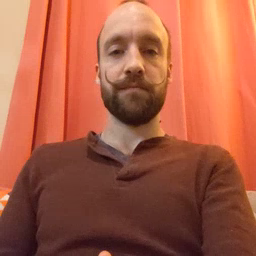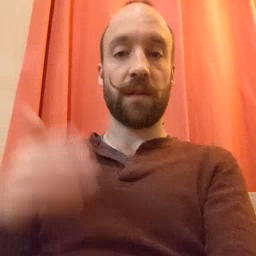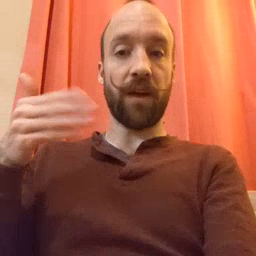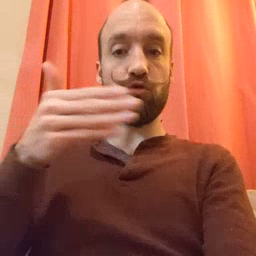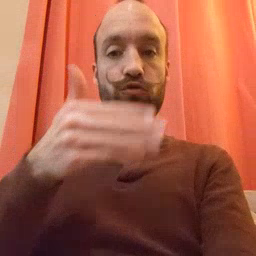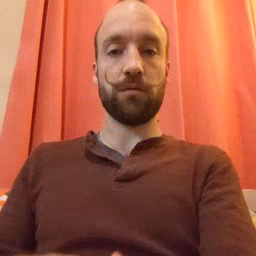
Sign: fish